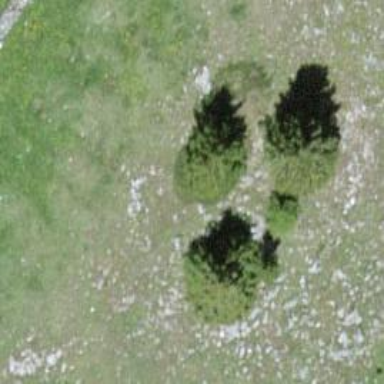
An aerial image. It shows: Needle-leaved tree in nature.